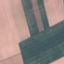
Land use / land cover: AnnualCrop